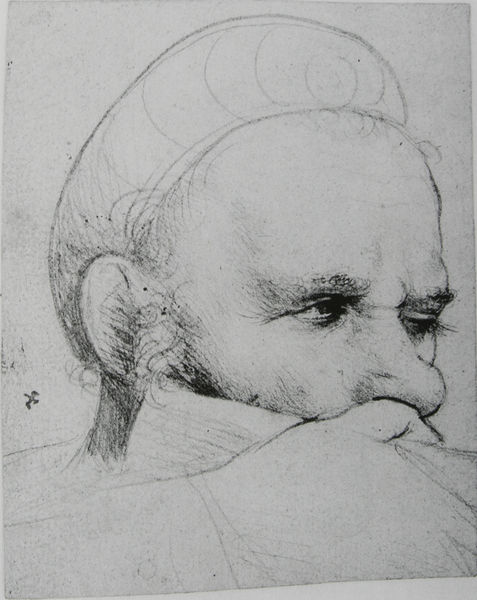
Titel: Studie für einen Armbrustschützen
Künstler: Hans d.Ä. Holbein
Standort: Kopenhagen
Institution: Statens Museum for Kunst
Schlagwörter: dunkel, hand, kopf, mann, vogel, weiß, daumen, holz, hut, nase, ohr, schwarz, skizze, stirn, zeichnung, blick, bart, kappe, mütze, augen, gesicht, portrait, porträt, auge, haare, augenbrauen, ohren, stock, papier, detail, augenbraue, wimpern, konzentration, tusche, denken, kohle, druck, radierung, schwarzweiß, soldat, waffe, bleistift, jagd, barett, dreiviertelporträt, gewehr, krieger, gewehrkolben, schütze, schießen, baumen, terrorist, zielen, hinterhältig, verschlagen, proifl, ziehlen, bleistiftz, zielend, mann mit waffe, kimme und korn, bareett